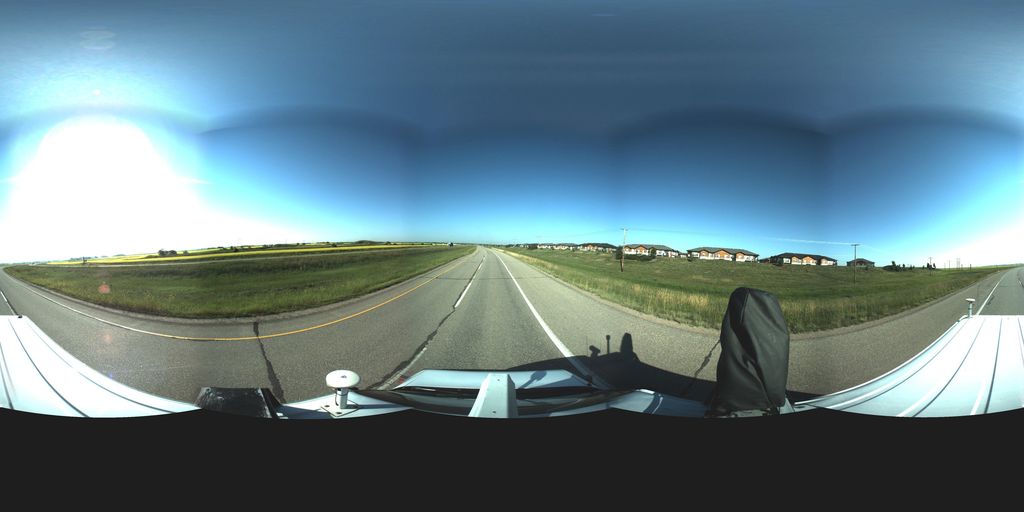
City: saskatoon